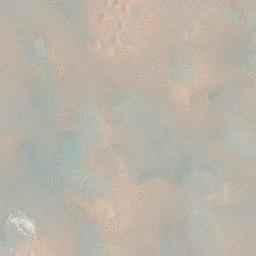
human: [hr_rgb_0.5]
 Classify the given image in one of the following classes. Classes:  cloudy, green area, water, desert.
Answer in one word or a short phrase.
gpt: desert